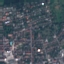
Land use / land cover class: Residential